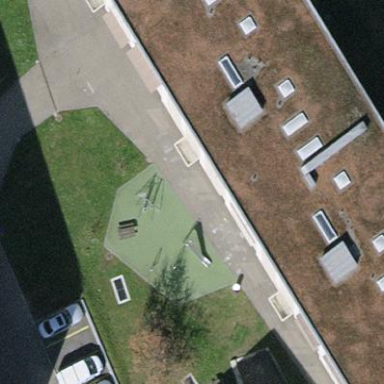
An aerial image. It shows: Playground area for leisure activities on the land.